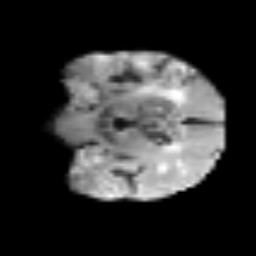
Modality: T2w
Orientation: coronal
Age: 69
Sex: male
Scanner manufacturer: siemens
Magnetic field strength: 3 T
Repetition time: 3.2 s
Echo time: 0.081 s